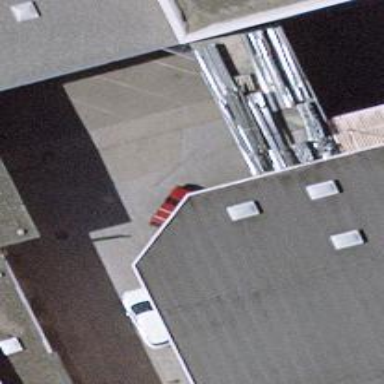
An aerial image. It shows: View of roof of building.